Brain MRI, t2w sequence, axial 2D slice.
Patient: age 43, sex F, weight 78 kg, height 1.78 m
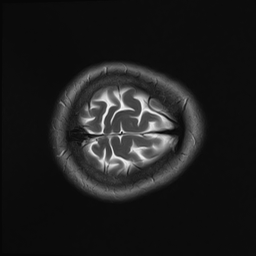